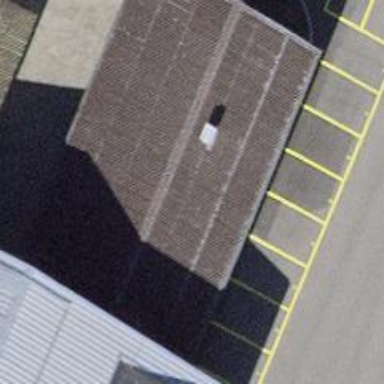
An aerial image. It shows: Industrial building.